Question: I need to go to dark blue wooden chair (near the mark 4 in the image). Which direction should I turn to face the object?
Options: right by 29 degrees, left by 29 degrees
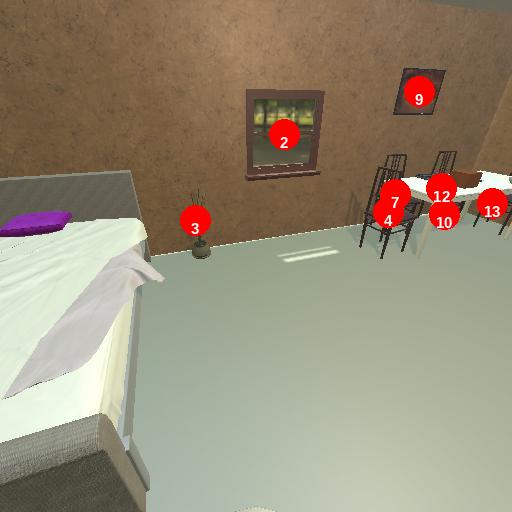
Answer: right by 29 degrees